Group 1:
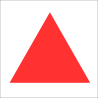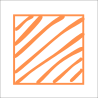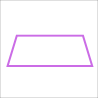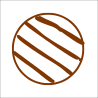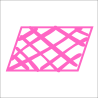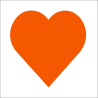
Group 2:
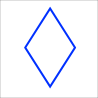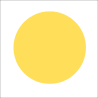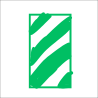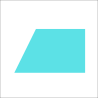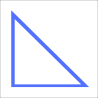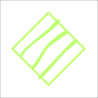
Rule separating the two groups: Red and its derivative hues vs. not
Comments: Solution worded differently:
Colors that use the primary color red to make, vs colors that don’t/cannot
Reds and its secondary and tertiary relations vs. not
Red and its pigment relatives vs. not

Comment from the author (a.k.a. Morgan Kidd):
Thank you Sally D. for introducing me to bongards!
Author: Morgan